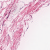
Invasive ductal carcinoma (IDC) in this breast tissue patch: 0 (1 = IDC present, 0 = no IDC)